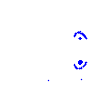
Particle: electron